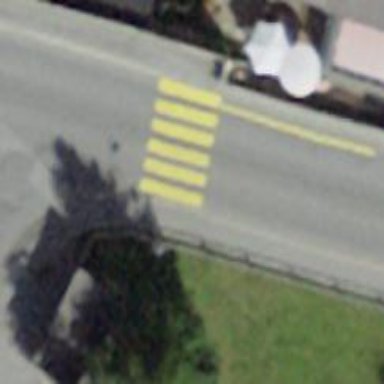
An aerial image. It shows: Uncontrolled zebra crossing on the road.